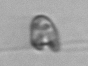
Label: flagellate_morphotype1